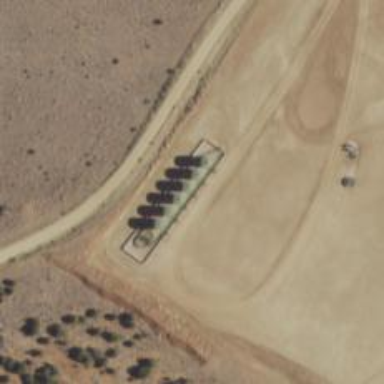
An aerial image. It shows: Storage tank with man-made structure.